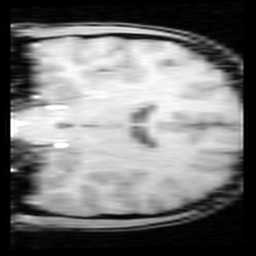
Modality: inplaneT1
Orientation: coronal
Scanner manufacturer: ge
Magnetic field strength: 3 T
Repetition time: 0.325 s
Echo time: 0.003488 s